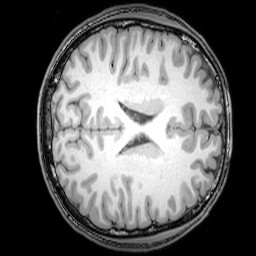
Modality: T1w
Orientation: axial
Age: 22
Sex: male
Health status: healthy
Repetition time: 0.081 s
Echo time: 0.037 s